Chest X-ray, PA view. Patient: 62 years old, sex M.
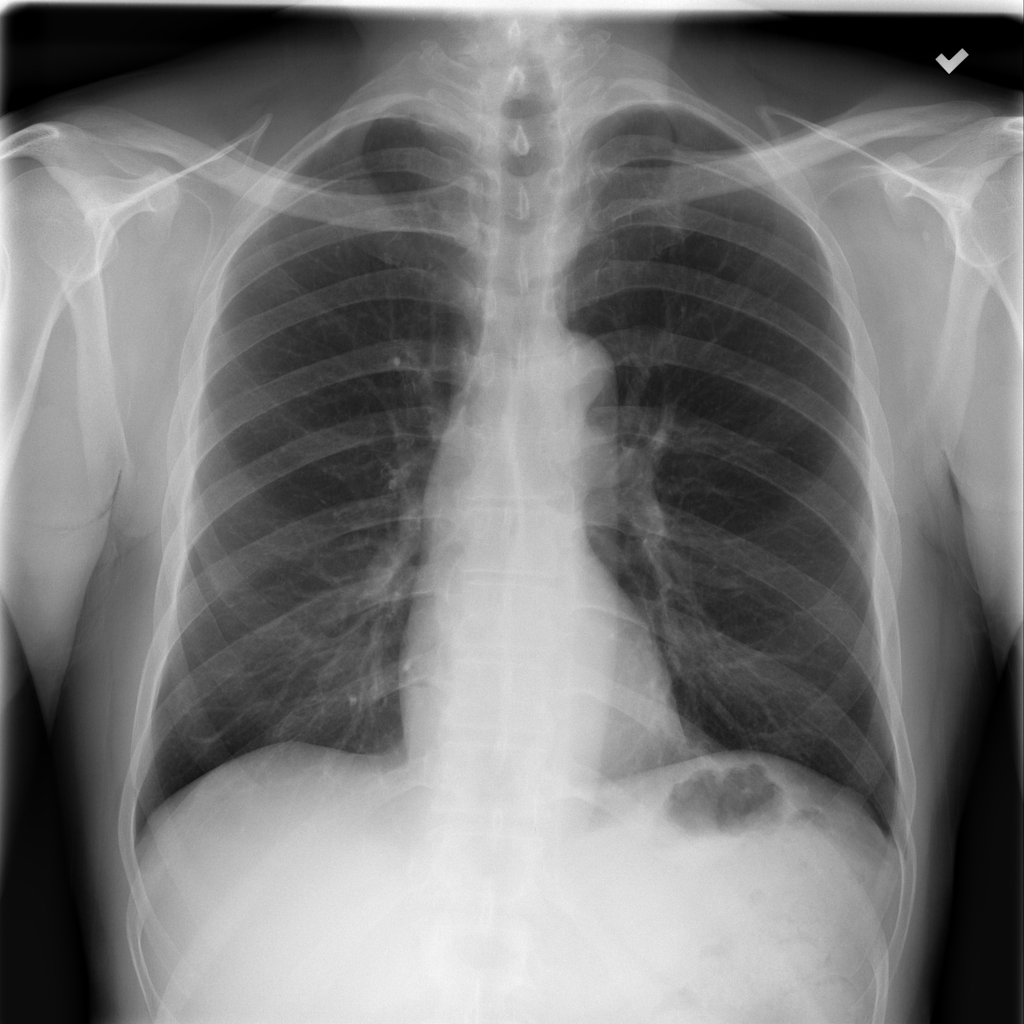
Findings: No Finding